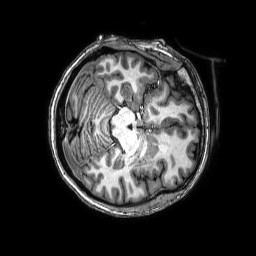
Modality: T1w
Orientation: axial
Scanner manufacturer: philips
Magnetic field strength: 3 T
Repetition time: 0.008 s
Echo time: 0.003609 s